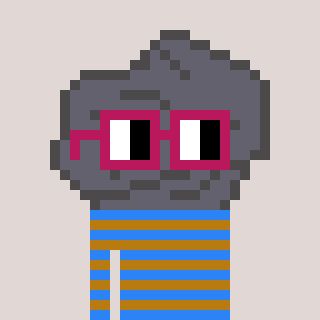
a pixel art character with square dark red glasses, a rock-shaped head and a gold-colored body on a warm background